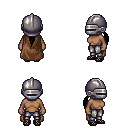
a pixel art fantasy rpg character, female body template, human, dark skin, brown cape, metal pants, black ponytail hairstyle, metal helm, ghillies, four views (front, back, left, right), 2x2 character sprite sheet, small pixel art, hard edges, no anti-aliasing